Field crop: maize
Growth stage: 1
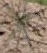
Species: salsola